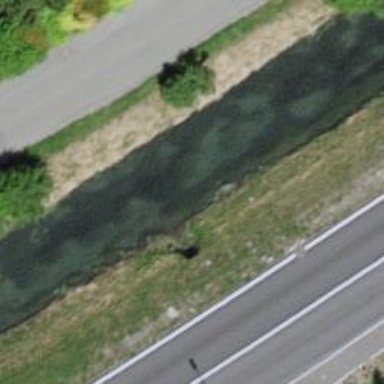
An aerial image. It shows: Ditch serving as waterway.